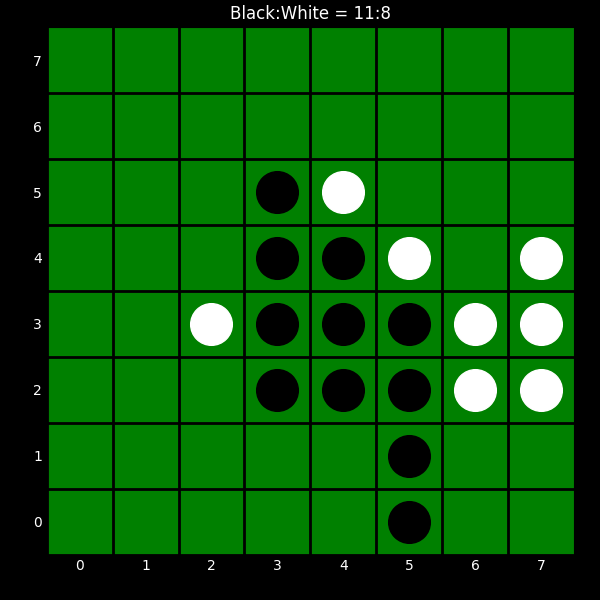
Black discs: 11
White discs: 8